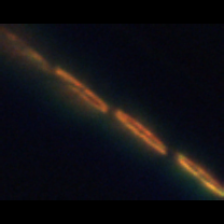
Taxon: Psuedo-nitzschia
Group: Diatoms